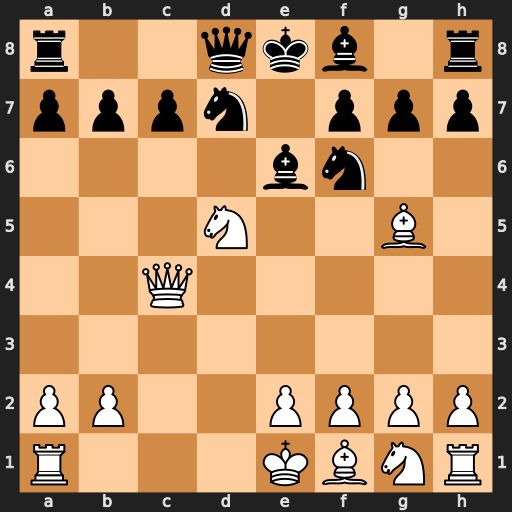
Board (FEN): r2qkb1r/pppn1ppp/4bn2/3N2B1/2Q5/8/PP2PPPP/R3KBNR
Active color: w
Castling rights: KQkq
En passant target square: -
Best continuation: Nxc7+ Qxc7 Qxc7